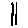
Label: line